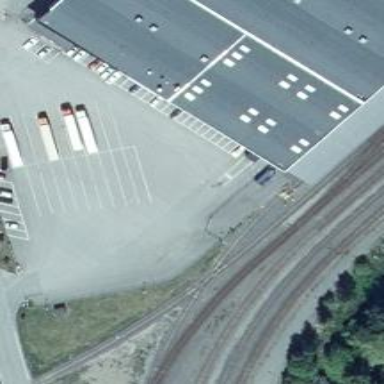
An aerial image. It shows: Rail spur service.